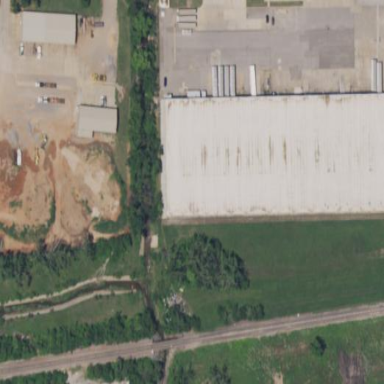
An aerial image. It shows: Industrial building.